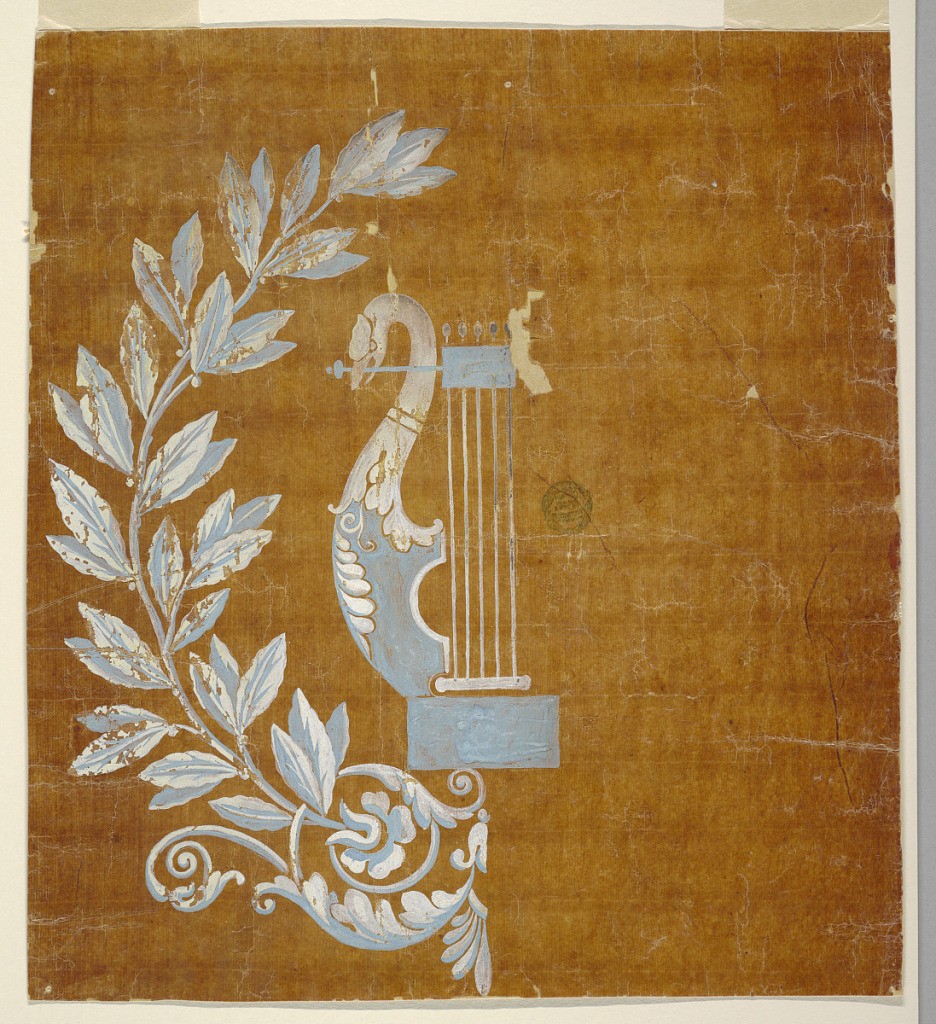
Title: Design for a Woven Fabric of the "Fabrique de St. Ruf"
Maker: Fabrique de Saint Ruf, Lyon, France
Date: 1805–1815
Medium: Brush and white, blue gouache on glazed tracing paper
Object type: Drawing
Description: A lyre standing in a not quite closed ovoid formed by rinceaux at the bottom from which laural boughs rise. The left hand is shown.